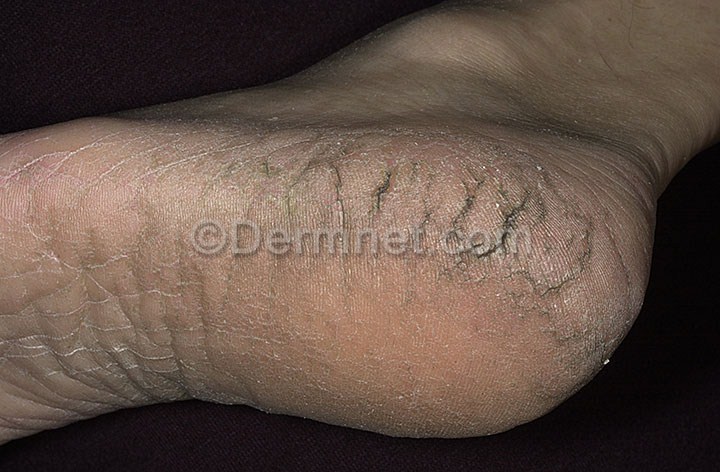
Disease: Eczema Photos